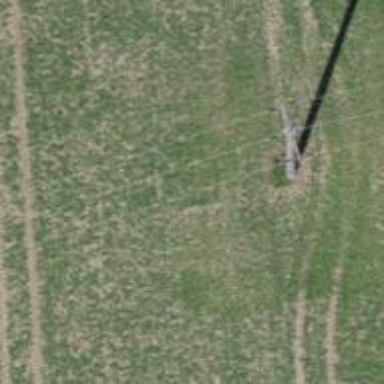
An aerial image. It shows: Power pole.